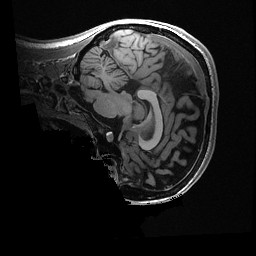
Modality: T1w
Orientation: sagittal
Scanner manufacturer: ge
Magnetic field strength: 3 T
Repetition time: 0.008164 s
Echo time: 0.003184 s